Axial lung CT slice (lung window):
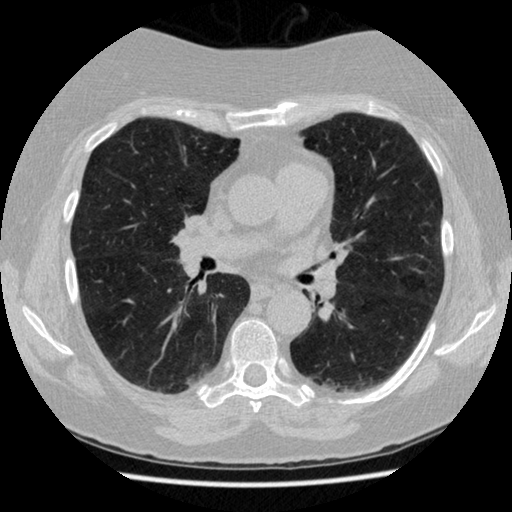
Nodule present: no